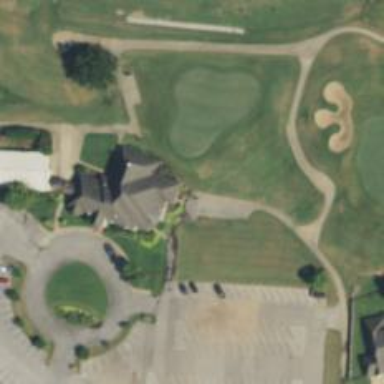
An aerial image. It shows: Service road designated as golf cart path.